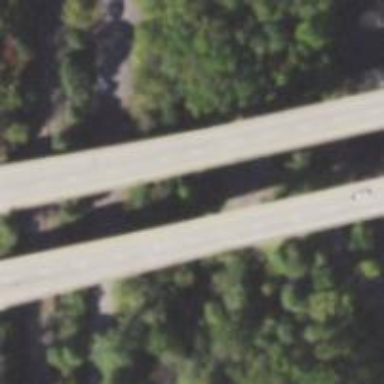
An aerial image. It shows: Beam-structured bridge on motorway.